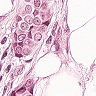
Metastatic tissue present: yes